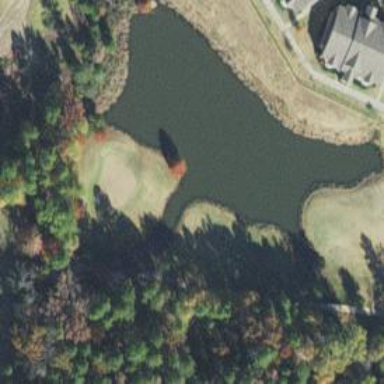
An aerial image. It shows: Scenic view of water hazard on golf course. The natural water feature adds beauty to the landscape.